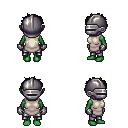
a pixel art fantasy rpg character, female body template, orc, green skin, white tunic, metal pants, green bedhead hairstyle, metal helm, metal gloves, four views (front, back, left, right), 2x2 character sprite sheet, small pixel art, hard edges, no anti-aliasing